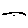
Label: line